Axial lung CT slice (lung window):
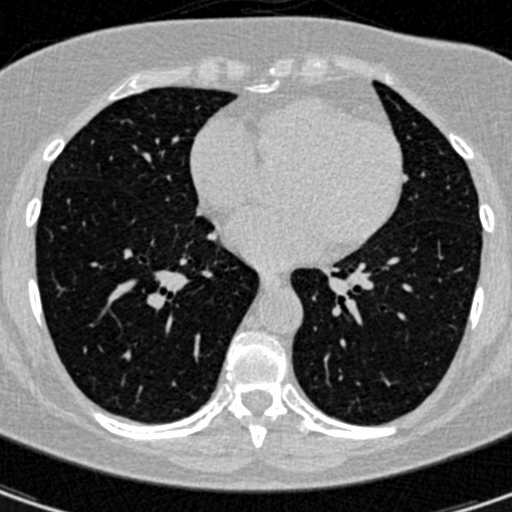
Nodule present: no